Current action and preconditions to check: trajectory_clear

Your task: For each precondition in the list above, predict whether it will hold at this action.

Consider the current scene as observed from the mobile robot's camera, and analyze the predicted future states of all dynamic agents (e.g., people, animals, vehicles, or any moving entities) within the NEXT SECOND.

IMPORTANT: Only answer "very likely" if you are absolutely certain—based on strong, clear evidence—that a dynamic agent will violate the precondition in the predicted future state. Do NOT answer "very likely" for unlikely, ambiguous, or low-probability risks.

Ask yourself for each precondition: Is there a high probability, with clear and convincing evidence, that the predicted future states of any dynamic agent will interfere with the predicted future state of the currently executing action within the NEXT SECOND, causing that precondition to fail?

Assess the risk level based on these predictions. Use "likely" or "very likely" if motions create a clear risk of interference.

Use "neutral" or "improbable" if agents are nearby but their predicted paths are clearly diverging or non-conflicting.

Failure Risk Categories: "very improbable", "improbable", "neutral", "likely", "very likely"

Answer Format: Output ONLY the probability_of_failure value from these categories: "very improbable", "improbable", "neutral", "likely", "very likely"

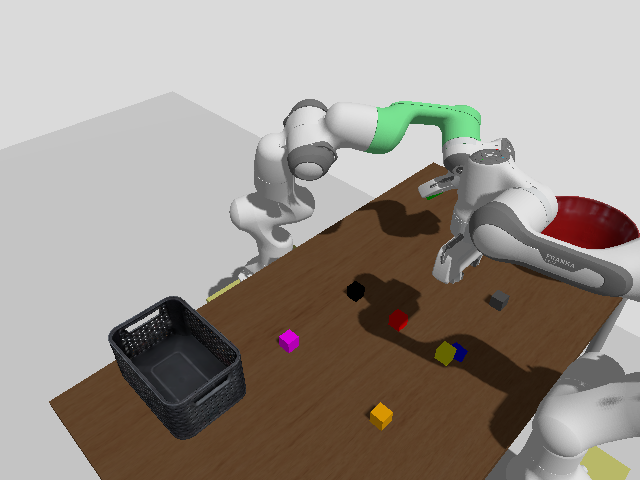

Answer: very improbable